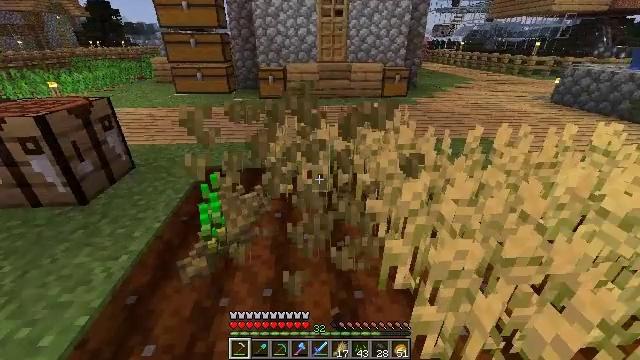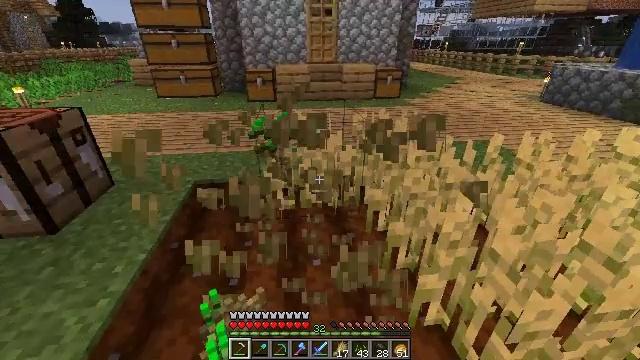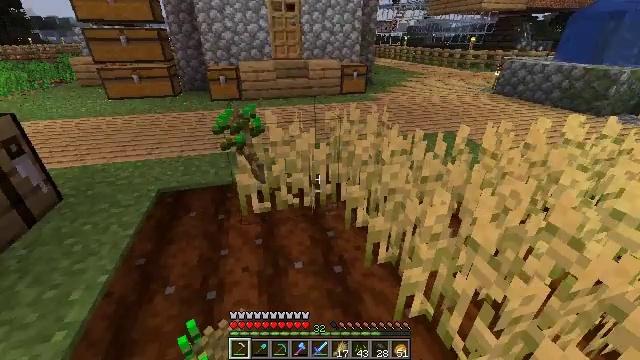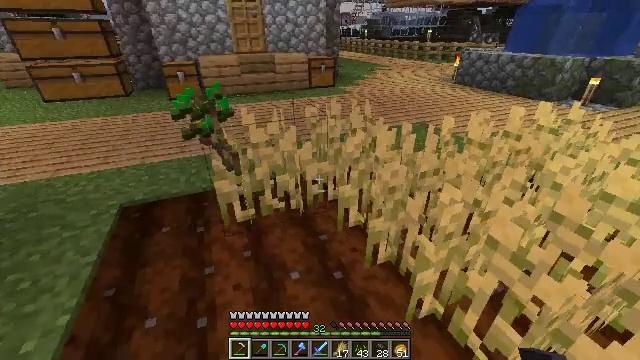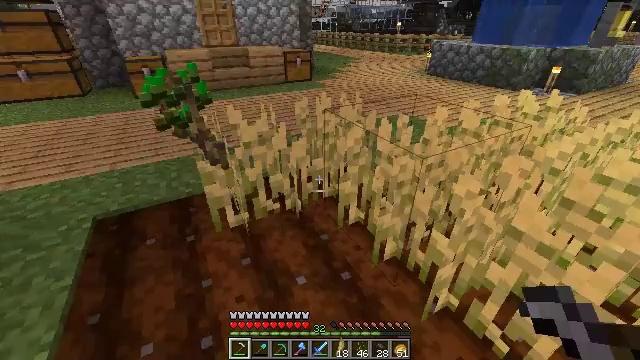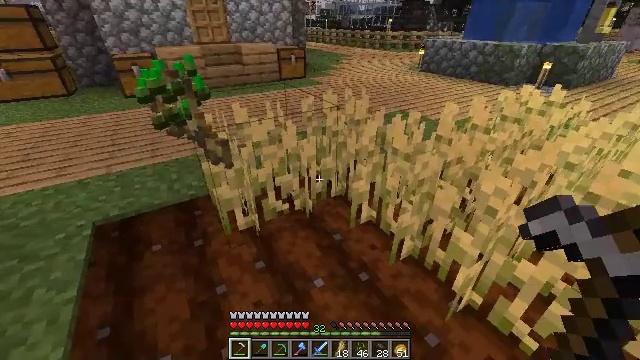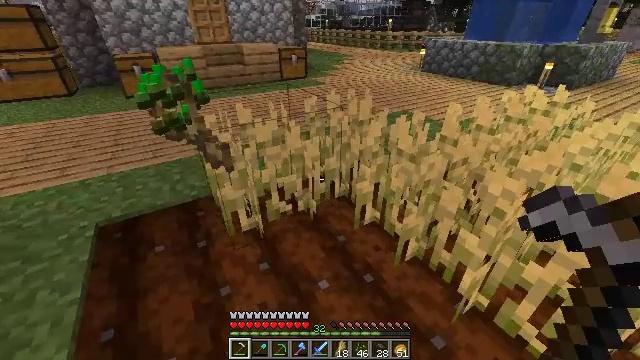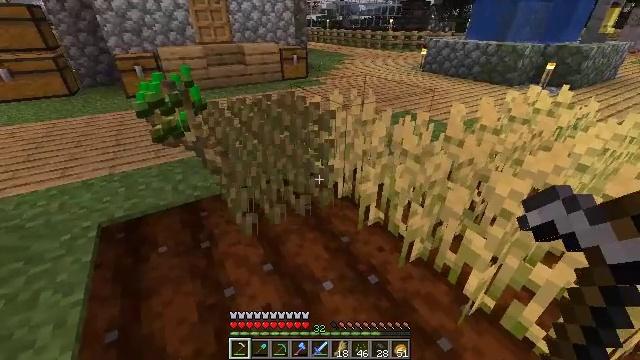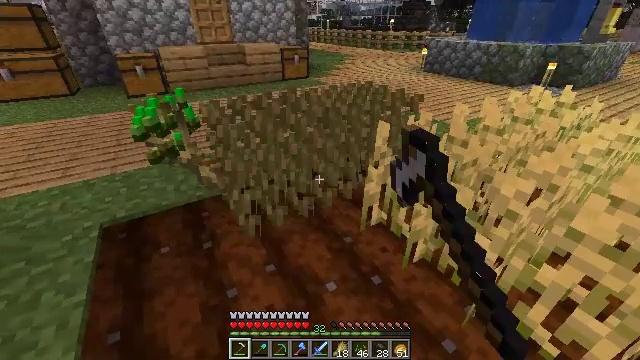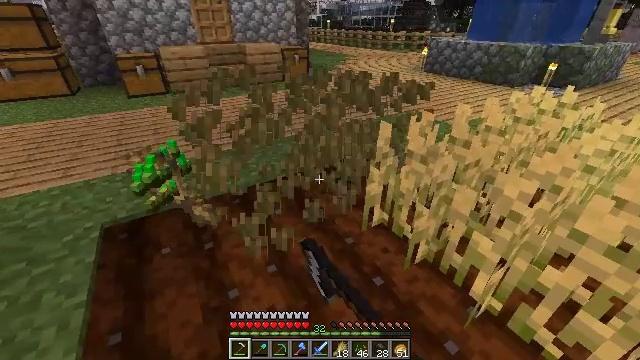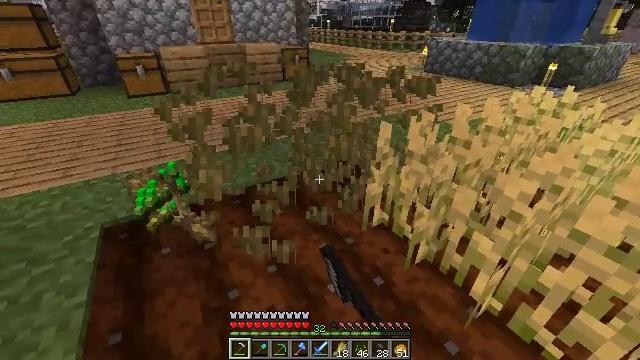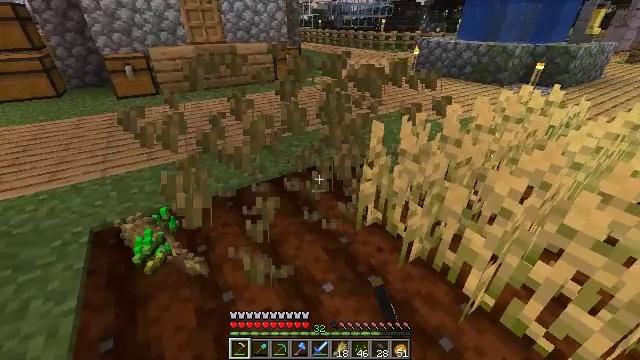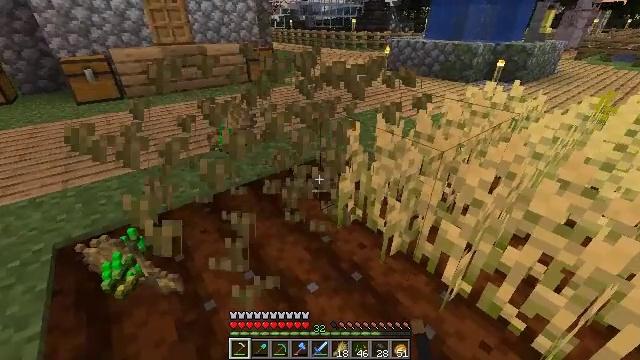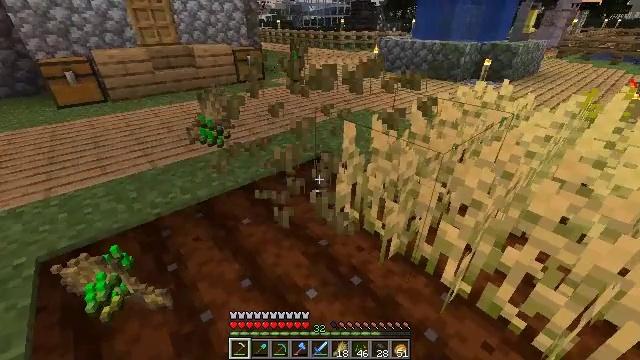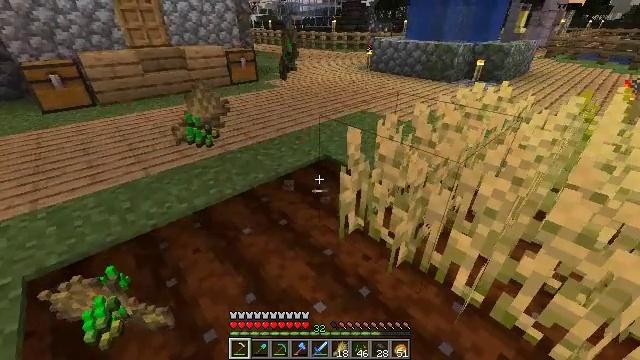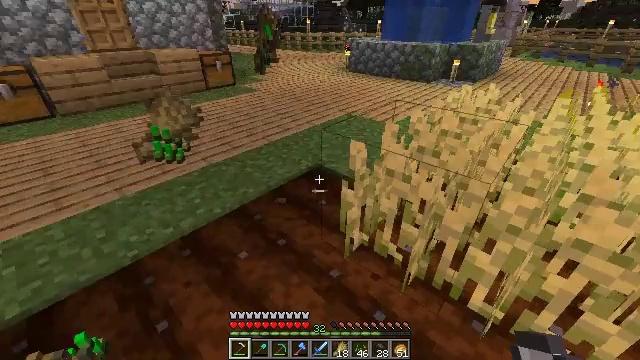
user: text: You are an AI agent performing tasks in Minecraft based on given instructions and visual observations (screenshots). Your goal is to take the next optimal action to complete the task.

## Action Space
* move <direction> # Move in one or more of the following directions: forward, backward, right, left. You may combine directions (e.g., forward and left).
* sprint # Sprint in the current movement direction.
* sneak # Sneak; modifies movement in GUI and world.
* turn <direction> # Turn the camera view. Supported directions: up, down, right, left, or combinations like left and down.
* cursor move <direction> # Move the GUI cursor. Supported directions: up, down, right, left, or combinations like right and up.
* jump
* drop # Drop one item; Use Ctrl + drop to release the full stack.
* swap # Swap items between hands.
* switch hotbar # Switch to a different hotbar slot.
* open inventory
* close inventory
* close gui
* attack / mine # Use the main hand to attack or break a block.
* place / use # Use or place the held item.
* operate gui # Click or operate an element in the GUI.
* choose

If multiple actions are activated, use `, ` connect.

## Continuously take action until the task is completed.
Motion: motion action
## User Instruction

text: Destroy the wheat to collect it.
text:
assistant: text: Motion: move forward and move left, turn right
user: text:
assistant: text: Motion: move forward and move left, turn right
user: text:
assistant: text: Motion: move forward and move left, turn right and down
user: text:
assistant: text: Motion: move left, turn right and down
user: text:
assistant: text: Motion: turn right
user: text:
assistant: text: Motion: no_op
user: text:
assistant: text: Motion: attack / mine
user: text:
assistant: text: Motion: attack / mine
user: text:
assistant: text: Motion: attack / mine
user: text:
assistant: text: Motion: attack / mine
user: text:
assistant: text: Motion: turn right
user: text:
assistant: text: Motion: turn right
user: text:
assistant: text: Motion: move forward and move left, turn right
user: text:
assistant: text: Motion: move forward and move left, turn right
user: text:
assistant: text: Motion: move forward and move left, turn right
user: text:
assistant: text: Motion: move forward, turn right
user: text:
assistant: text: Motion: turn right
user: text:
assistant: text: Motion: turn right, attack / mine
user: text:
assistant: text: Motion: turn right, attack / mine
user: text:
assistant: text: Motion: turn right, attack / mine
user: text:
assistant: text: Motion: turn right, attack / mine
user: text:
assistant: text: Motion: turn right
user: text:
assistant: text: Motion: attack / mine
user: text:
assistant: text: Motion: attack / mine
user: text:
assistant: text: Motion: turn right, attack / mine
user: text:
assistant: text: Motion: turn right, attack / mine
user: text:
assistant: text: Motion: turn right
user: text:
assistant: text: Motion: turn right
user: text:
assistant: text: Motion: attack / mine
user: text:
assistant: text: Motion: attack / mine